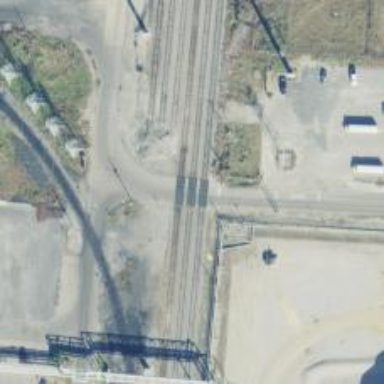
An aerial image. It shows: Level crossing along the railway.